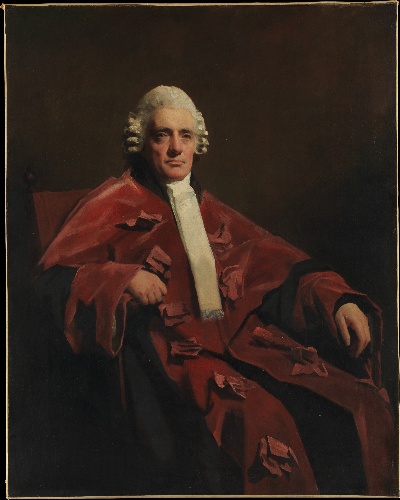
Title: William Robertson (1753–1835), Lord Robertson
Artist: Sir Henry Raeburn
Artist bio: British, Stockbridge, Scotland 1756–1823 Edinburgh, Scotland
Date: 1805
Object type: Painting
Classification: Paintings
Medium: Oil on canvas
Dimensions: 49 1/2 x 39 1/4 in. (125.7 x 99.7 cm)
Department: European Paintings
Credit line: Bequest of Mary Stillman Harkness, 1950
Accession year: 1950
Repository: Metropolitan Museum of Art, New York, NY
Tags: Men|Portraits